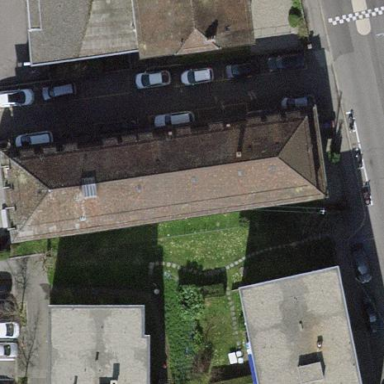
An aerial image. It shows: Beautiful apartment building with mansard roof.